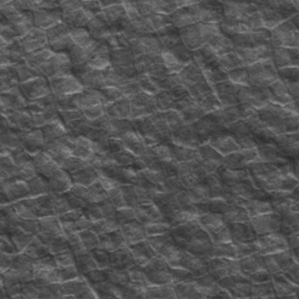
Label: frost